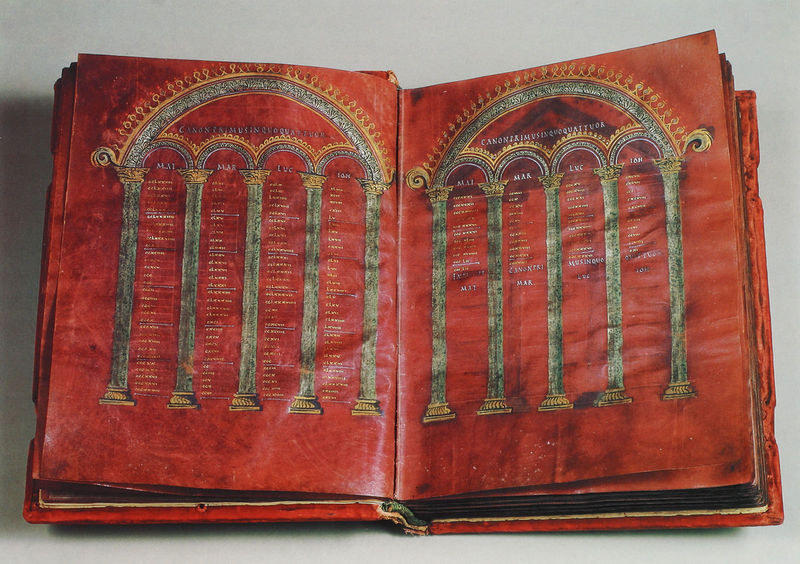
Titel: Krönungsevangeliar
Institution: Wien, Schatzkammer
Schlagwörter: blätter, gelb, fenster, grau, säulen, tisch, rot, alt, sockel, gold, schrift, pilaster, rundbogen, bögen, buch, text, pergament, seiten, leder, mittelalter, sonnenstrahlen, kanon, aufgeschlagen, buchseiten, mai, torbögen, kalender, evangelium, evangelien, juni, heiligenkalender